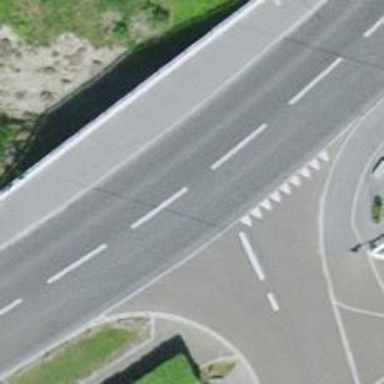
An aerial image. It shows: Primary highway bridge with asphalt surface.